Question: What is the best way (without js) to make all cells align (ie, have three cells per row in this case).
'''
<ul id="list">
<li>Line1 this is a very long line that will break the layout</li>
<li>Line2</li>
<li>Line3</li>
<li>Line4 this is a very long line that will break the layout</li>
<li>Line5</li>
<li>Line6</li>
<li>Line7 this is a very long line that will break the layout</li>
<li>Line8</li>
<li>Line9</li>
</ul>
'''
'''
#list li{
float: left;
width: 33%;
border: 1px #000 solid;
}
'''

It can all be seen in <URL>.
The number of items per line may change (ie, I don't know where the new line will start), and the height of each is variable (ie, cannot force height).
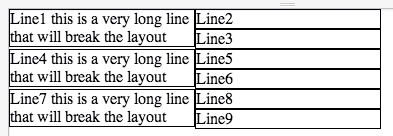
Answer: You can use 'vertical-align' to ensure that the text of the blocks are always at the top regardless of height.
'''
#list li {
display:inline-block;
vertical-align:top;
}
'''
<URL>